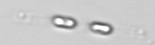
Label: Skeletonema